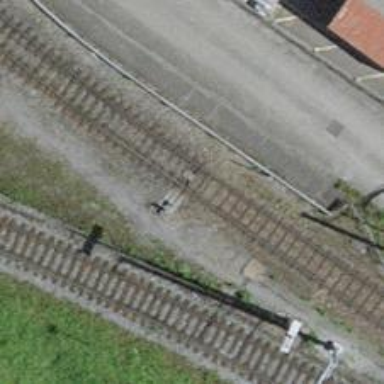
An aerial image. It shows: Railway switch.